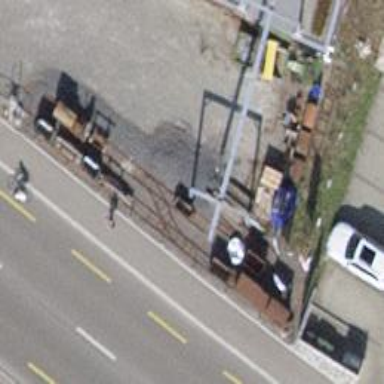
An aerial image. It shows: Narrow-gauge railway.